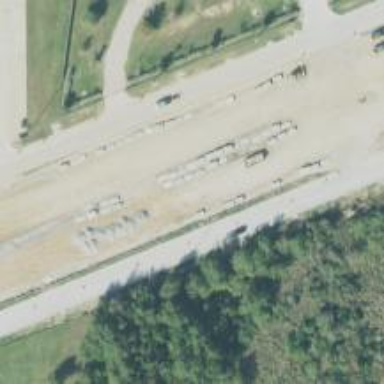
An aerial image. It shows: Toll gantry on the road.